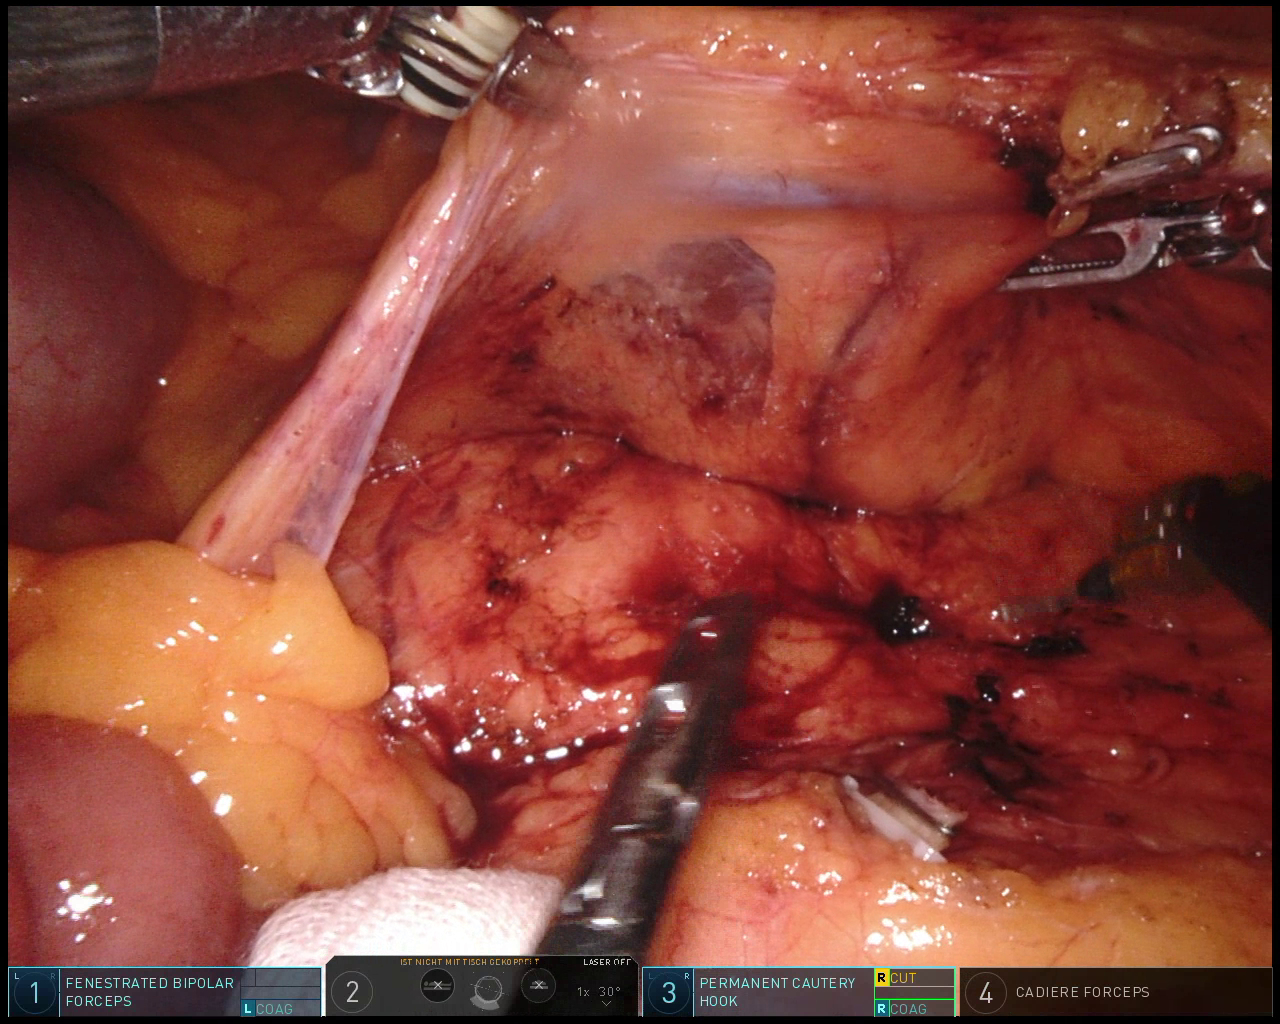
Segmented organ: intestinal_veins
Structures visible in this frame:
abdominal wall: no
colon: no
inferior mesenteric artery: no
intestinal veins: yes
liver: no
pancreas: no
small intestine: yes
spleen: no
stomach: no
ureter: no
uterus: no
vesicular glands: no